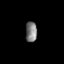
Tissue: prostate
Cell type: T cells
Senescence score: 0.7022
Nuclear area (px): 227
Mean DAPI intensity: 125.837